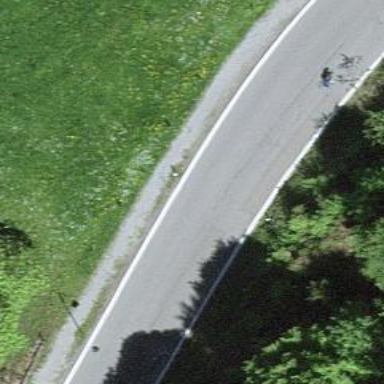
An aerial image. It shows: Tertiary road with asphalt surface.